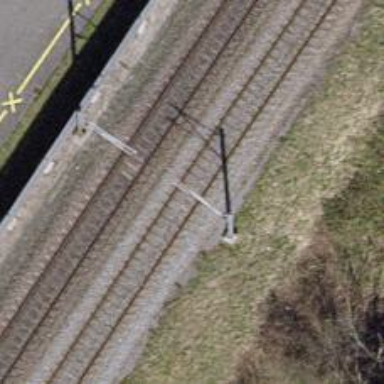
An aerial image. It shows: Railway with electrified contact lines.